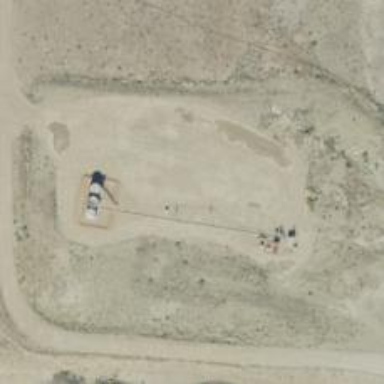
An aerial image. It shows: Petroleum well that is man-made.